RGB frame:
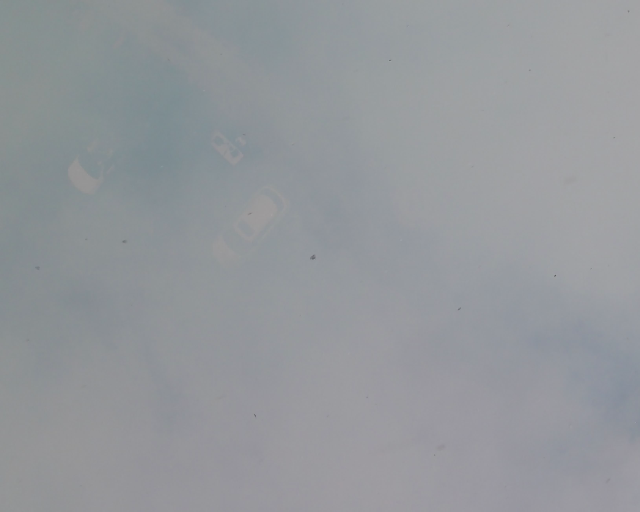
Thermal frame:
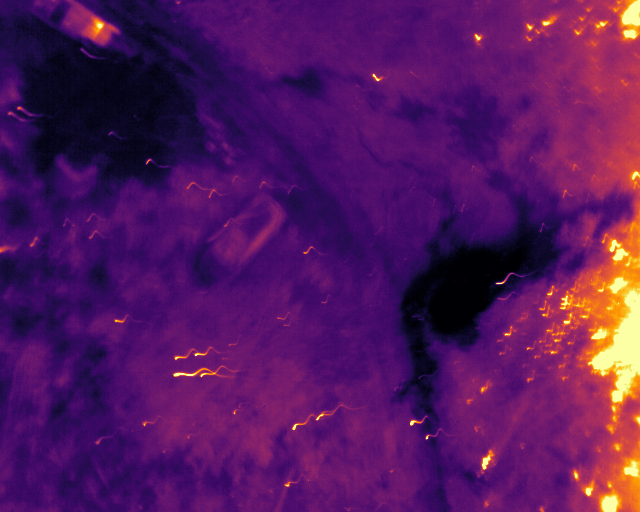
Captured: 2026-02-26 03:05:11
Pixels at or above 80 °C: 370 (fraction of frame: 0.001129)